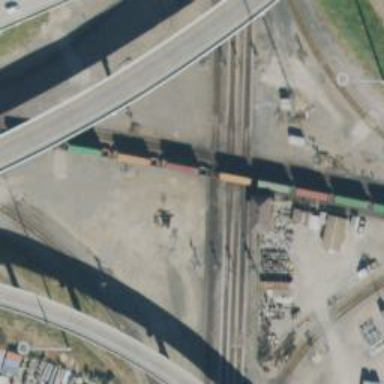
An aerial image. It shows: Railway crossing.